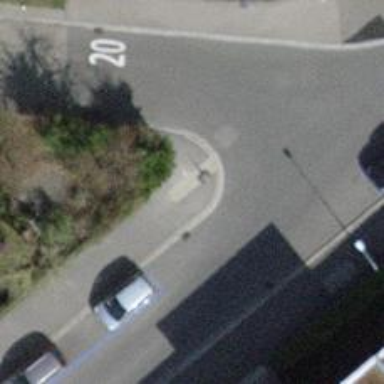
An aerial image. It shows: Kerb barrier.